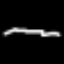
Label: squiggle